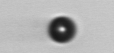
Label: bead